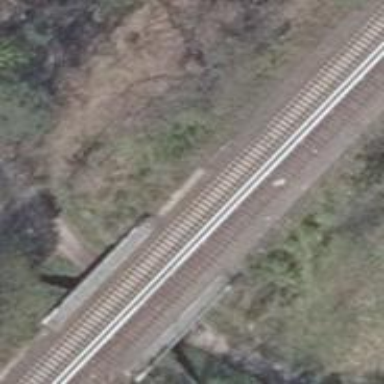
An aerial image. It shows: Man-made bridge.